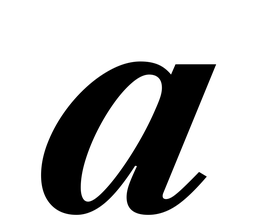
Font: LibreCaslonText-Italic_Bold_Italic